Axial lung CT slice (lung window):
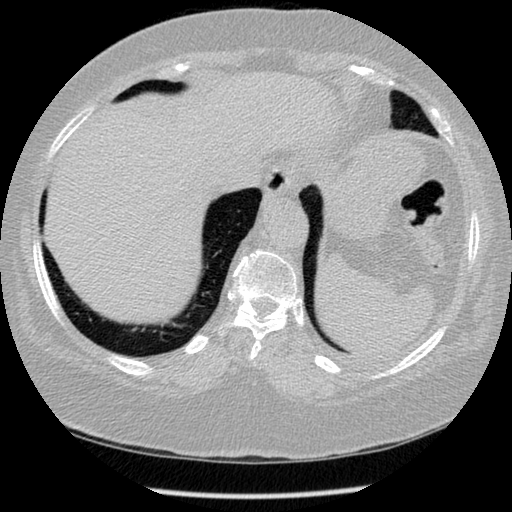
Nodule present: no